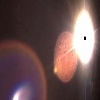
Label: sunburn